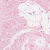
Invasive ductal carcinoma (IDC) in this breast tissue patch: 0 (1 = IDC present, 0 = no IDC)